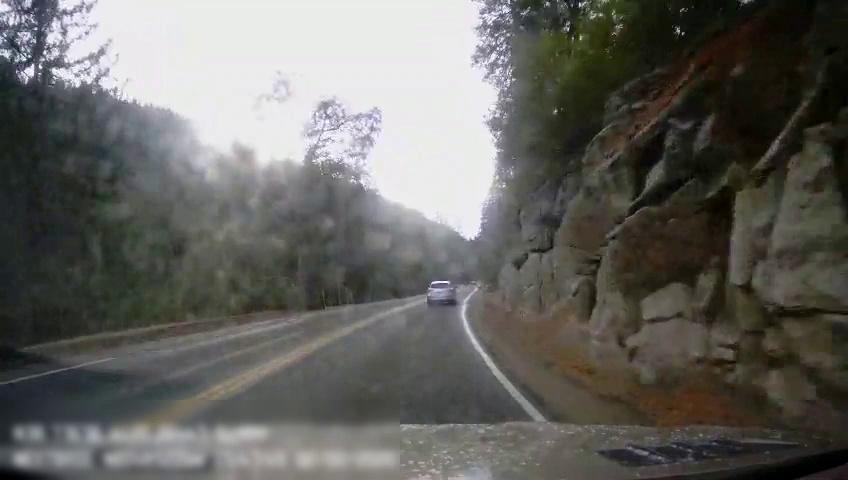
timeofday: Day
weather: Sunny
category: Drivable Space
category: Vehicles | Car
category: Lanes | Opposite Lane
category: Lanes | Current Lane
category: Lanes | Current Lane
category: Lanes | Current Lane